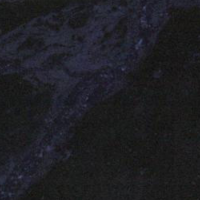
EUNIS habitat code: 23
Species observed at this site:
Saxifraga aizoides
Adenostyles alliariae